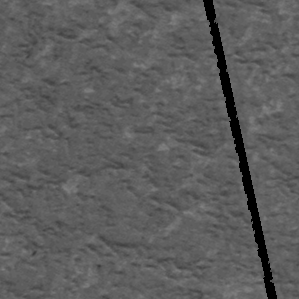
Label: frost